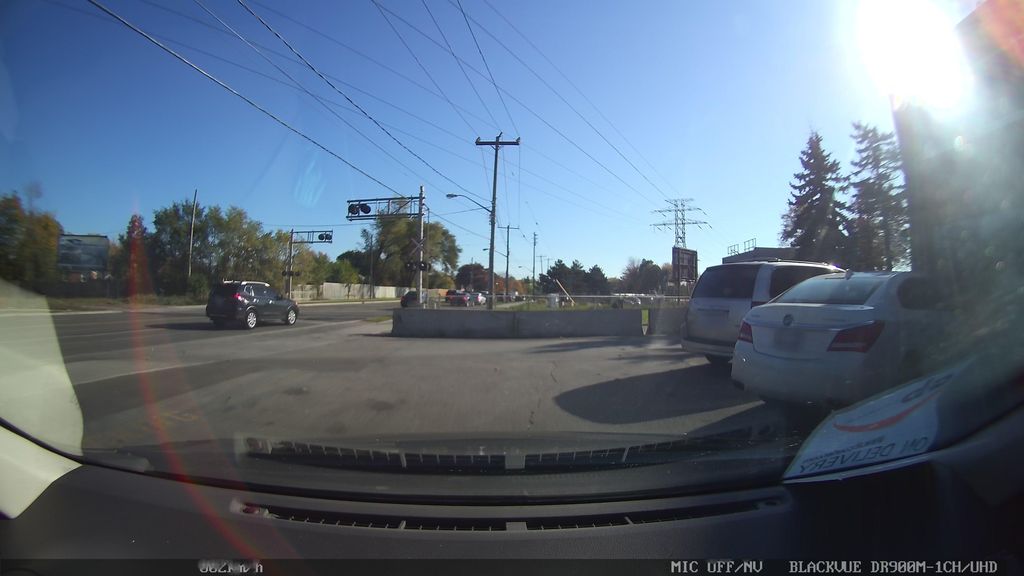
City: toronto